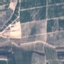
Label: PermanentCrop